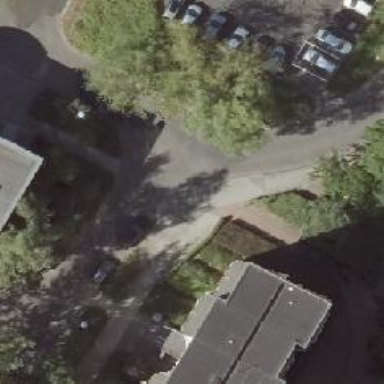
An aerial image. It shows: Residential road with concrete surface. There is parallel parking on the right lane.